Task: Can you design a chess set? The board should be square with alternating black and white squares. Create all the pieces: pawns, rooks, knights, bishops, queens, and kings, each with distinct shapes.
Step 5529:
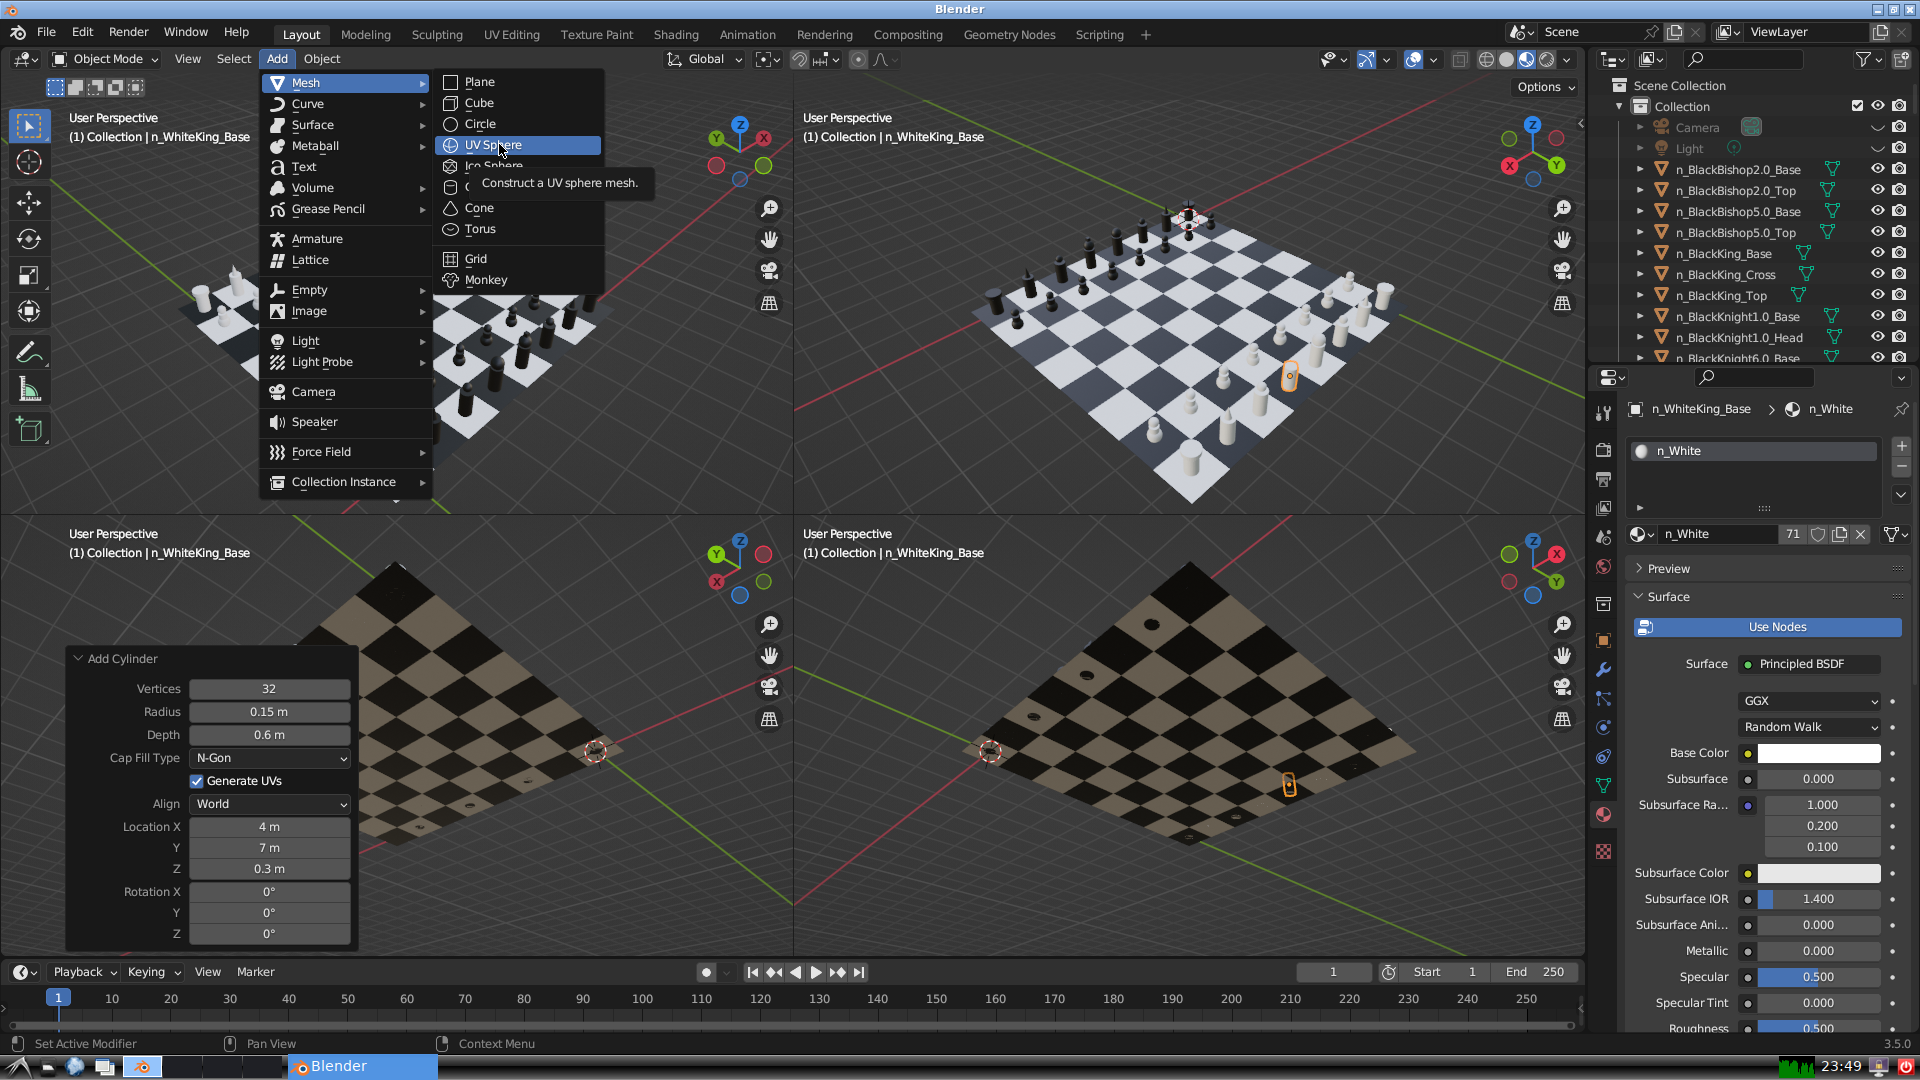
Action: click: no